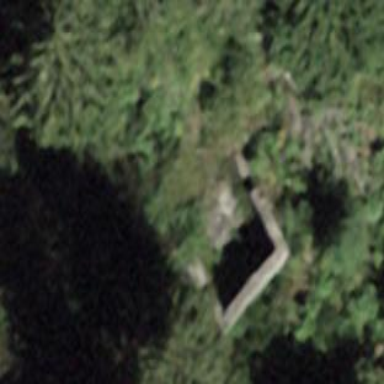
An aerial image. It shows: Historic building now in ruins.